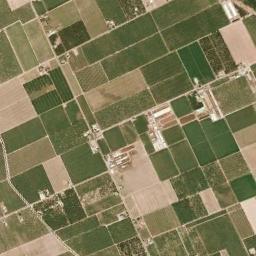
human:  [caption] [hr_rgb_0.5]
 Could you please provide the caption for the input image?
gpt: Many dense, neatly arranged dark green, light green, and earthy yellow mixed-sized rectangular farmlands with buildings in the field .

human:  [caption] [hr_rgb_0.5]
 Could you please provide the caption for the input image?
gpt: Lots of rectangular farmlands of different colors and sizes are arranged in neat rows and lots of houses are surrounded by these farmlands .

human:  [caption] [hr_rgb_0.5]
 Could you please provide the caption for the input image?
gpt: There are many rectangular farmlands of different shades .

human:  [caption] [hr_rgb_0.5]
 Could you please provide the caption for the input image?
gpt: There are some green and bare rectangular farmland .

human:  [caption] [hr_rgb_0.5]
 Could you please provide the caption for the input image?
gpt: There are many green rectangular farmlands and yellow ones .